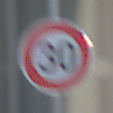
Verkehrszeichen: Geschwindigkeit30
Umgebung: Outdoor, Urban
Tageszeit: MorningAfternoon
Wetter: Clear
Licht: Natural
Jahreszeit: NotSpecified
Kontrast: HighContrast